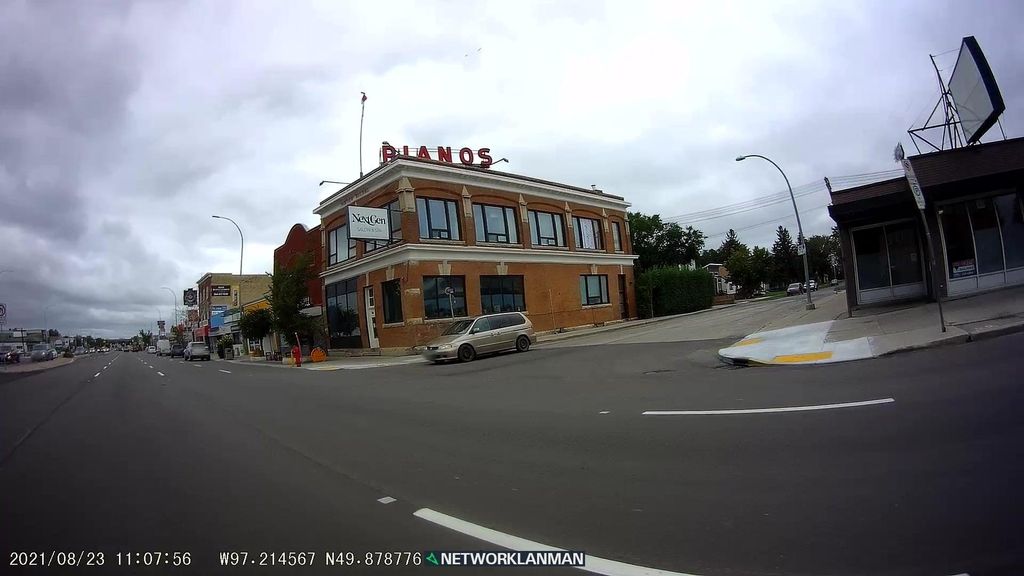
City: winnipeg